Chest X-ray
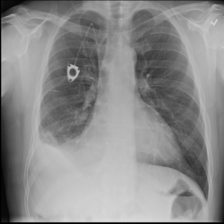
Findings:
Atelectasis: positive
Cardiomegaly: negative
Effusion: negative
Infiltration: positive
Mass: negative
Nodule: negative
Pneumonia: negative
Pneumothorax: negative
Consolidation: negative
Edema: negative
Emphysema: negative
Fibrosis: negative
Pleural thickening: negative
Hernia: negative